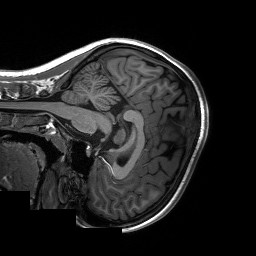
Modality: T1w
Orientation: sagittal
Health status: ill
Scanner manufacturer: siemens
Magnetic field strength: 3 T
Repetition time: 2.3 s
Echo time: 0.00226 s